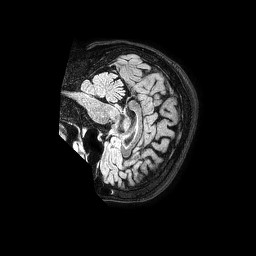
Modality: FLAIR
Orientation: sagittal
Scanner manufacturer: philips
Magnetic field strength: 1.5 T
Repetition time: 4.8 s
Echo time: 0.3 s